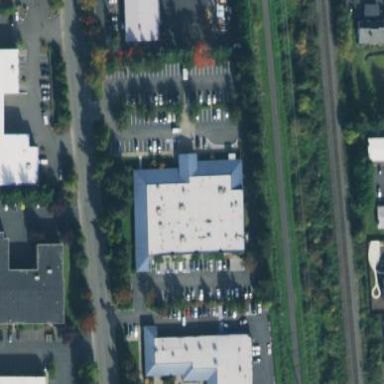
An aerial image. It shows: Industrial building that serves as clinic for healthcare services.